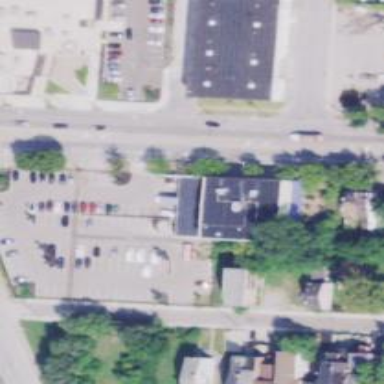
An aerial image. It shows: Alleyway designated as service road.